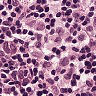
Metastatic tissue present: no